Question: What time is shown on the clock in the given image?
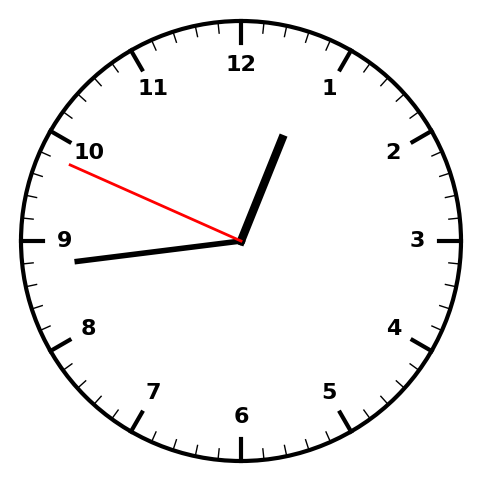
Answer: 12:43:49